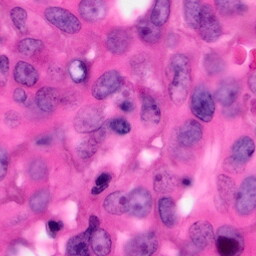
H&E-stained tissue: Pancreatic